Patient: sex F, age 68
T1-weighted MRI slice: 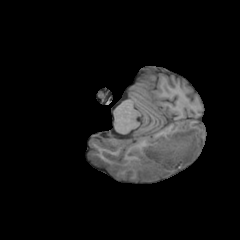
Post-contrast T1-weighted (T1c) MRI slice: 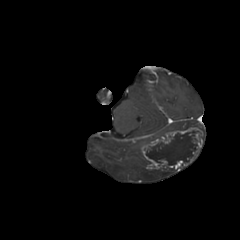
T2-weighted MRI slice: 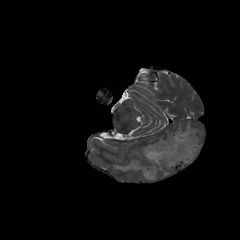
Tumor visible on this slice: yes
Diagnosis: Glioblastoma, IDH-wildtype
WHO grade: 4